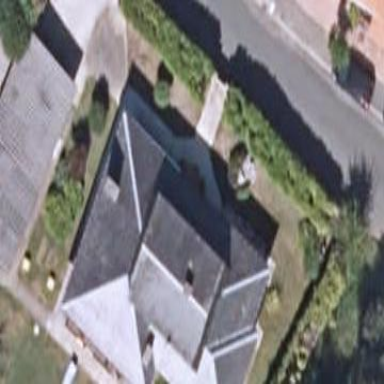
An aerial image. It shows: Simple and straightforward house.